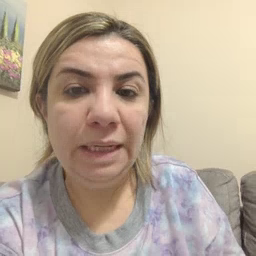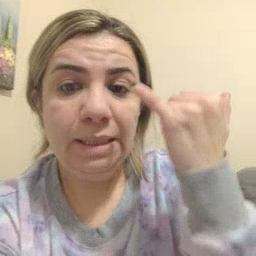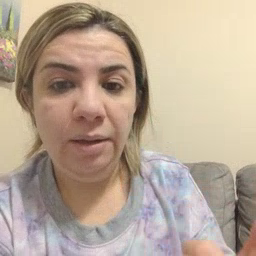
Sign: now